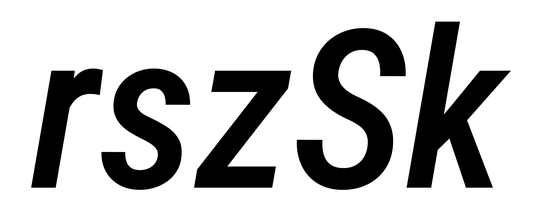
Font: Roboto-Italic_Condensed_Medium_Italic